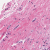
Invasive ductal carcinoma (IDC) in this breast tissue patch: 0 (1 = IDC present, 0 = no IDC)